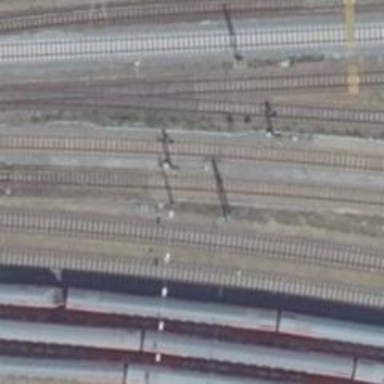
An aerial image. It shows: Railway signal.